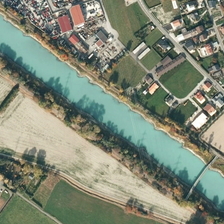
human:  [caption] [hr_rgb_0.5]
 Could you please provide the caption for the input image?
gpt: a large number of residential areas on both sides of the river .

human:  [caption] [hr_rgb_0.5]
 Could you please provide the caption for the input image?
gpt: on one side of the river there is a bare land .

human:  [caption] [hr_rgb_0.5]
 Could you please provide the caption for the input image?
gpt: on one side of the river there is a bare land .

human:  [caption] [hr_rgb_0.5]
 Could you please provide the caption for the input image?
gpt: a large number of residential areas on both sides of the river .

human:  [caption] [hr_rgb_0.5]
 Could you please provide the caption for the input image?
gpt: a large number of residential areas on both sides of the river .